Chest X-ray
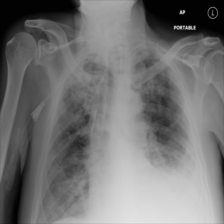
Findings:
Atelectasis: negative
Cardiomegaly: negative
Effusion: positive
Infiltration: negative
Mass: negative
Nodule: positive
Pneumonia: negative
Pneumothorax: negative
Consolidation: negative
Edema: negative
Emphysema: negative
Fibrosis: negative
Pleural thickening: negative
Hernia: negative